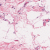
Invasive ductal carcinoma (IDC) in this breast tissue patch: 0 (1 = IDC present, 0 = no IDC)